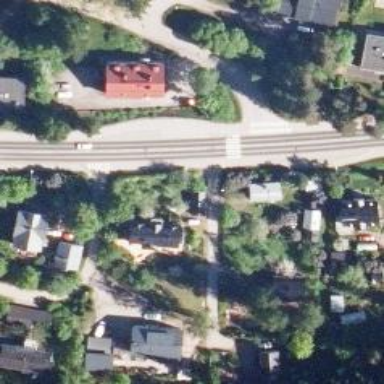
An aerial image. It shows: Unmarked road crossing.